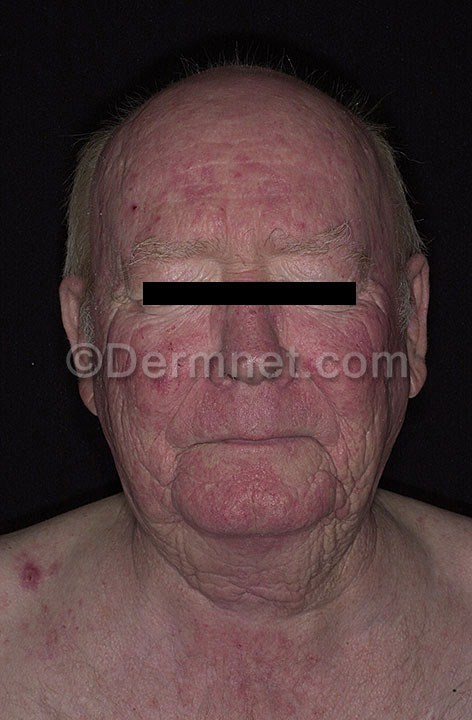
Disease: Light Diseases and Disorders of Pigmentation